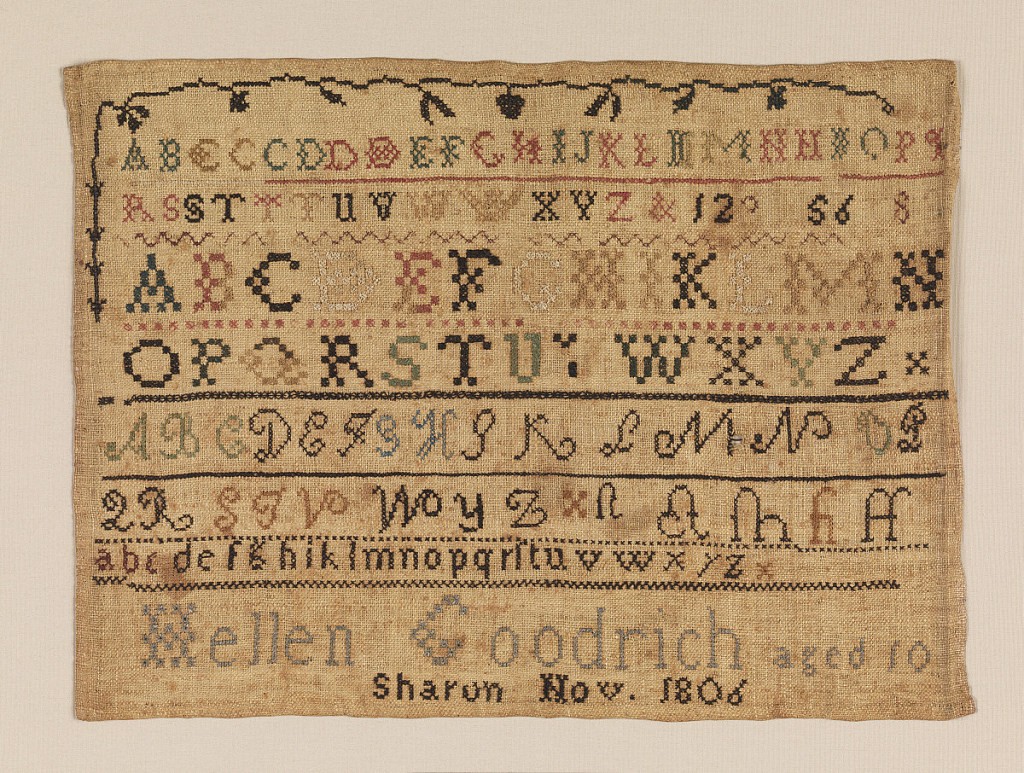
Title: Sampler
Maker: Hellen Goodrich, American
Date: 1806
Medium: silk embroidery on linen foundation Technique: embroidered in counted cross and star stitches on plain weave foundation
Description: Many bands of alphabets and numerals separated by narrow geometric borders, with the inscription.